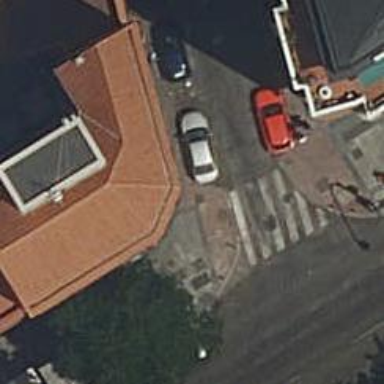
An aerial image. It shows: Bar.